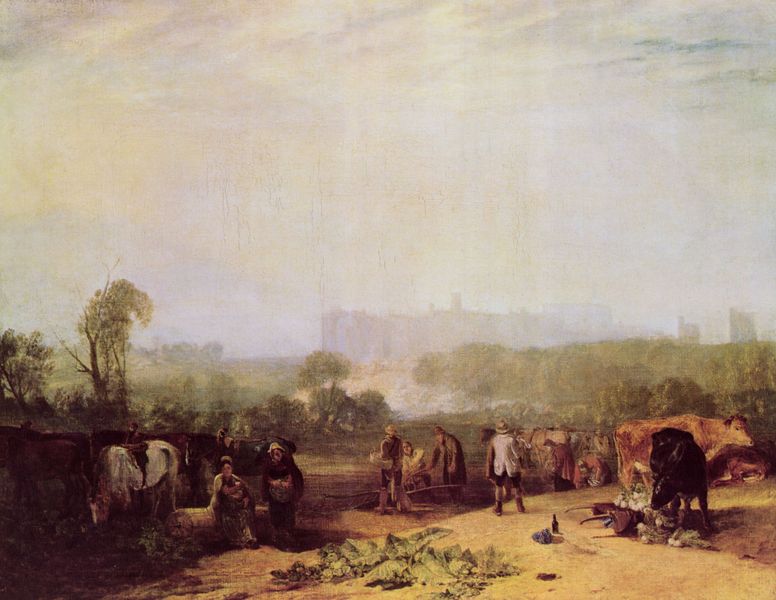
Titel: Rüben pflügen, in der Nähe von Slough
Künstler: William Turner
Standort: London
Institution: Tate Gallery
Schlagwörter: baum, berg, blau, blätter, dunkel, gemälde, gruppe, himmel, mann, schatten, wasser, weiß, wolken, bäume, fluss, frauen, gelb, grün, landschaft, menschen, sitzen, stadt, äste, braun, frau, grau, hell, hintergrund, hut, licht, männer, pastell, rücken, schwarz, blick, gebäude, haus, schloss, tiere, weg, wiese, beige, leute, malerei, flasche, arm, mensch, öl, baumstamm, feld, ferne, horizont, häuser, hügel, kühe, morgen, vieh, weide, weite, zweige, boden, realismus, kind, mutter, wald, arbeit, bauern, pferd, pferde, gemüse, kohl, sattel, magd, rückenansicht, sommer, umrisse, ansicht, acker, bäuerin, ernte, körbe, fels, dunst, luftperspektive, nebel, tag, grasen, herde, kuh, rind, vegetation, herbst, idylle, pause, rast, markt, silhouette, bank, arbeiter, schubkarre, turner, korb, balken, frühling, bauer, umriss, courbet, rinder, burg, weiden, viel, wanderer, fressen, eroberung, landwirtschaft, stadtmauer, frühjahr, armut, gespann, reisende, treck, ochse, pflug, pflügen, hirten, sense, kalb, lager, tabak, menschne, rüben, früh, gespan